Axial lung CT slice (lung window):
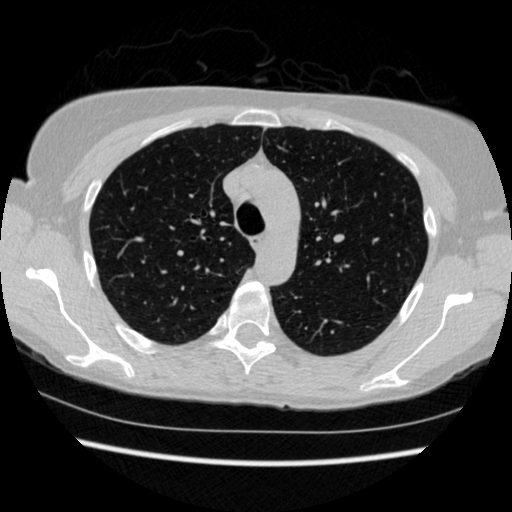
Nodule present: no